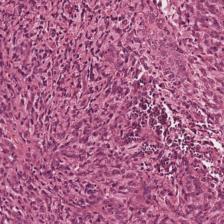
Label: Viable